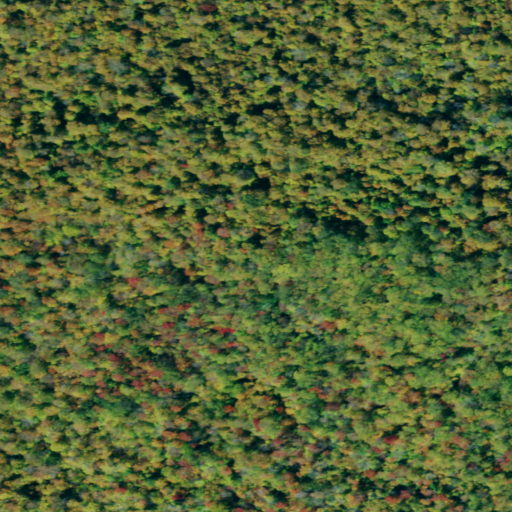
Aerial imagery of mountain in New York named Maple Hill containing deciduous forest, mixed forest, and shrub